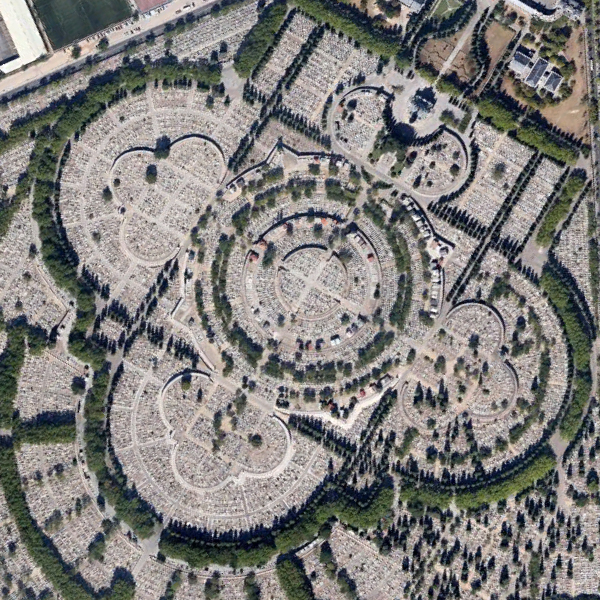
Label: Square